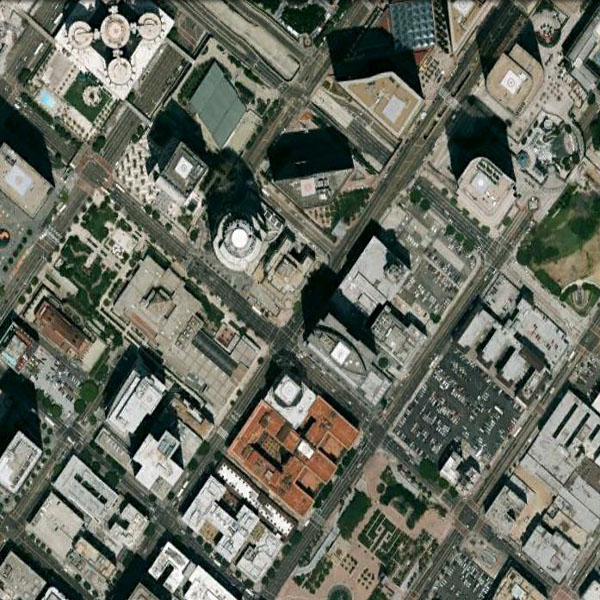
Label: Commercial